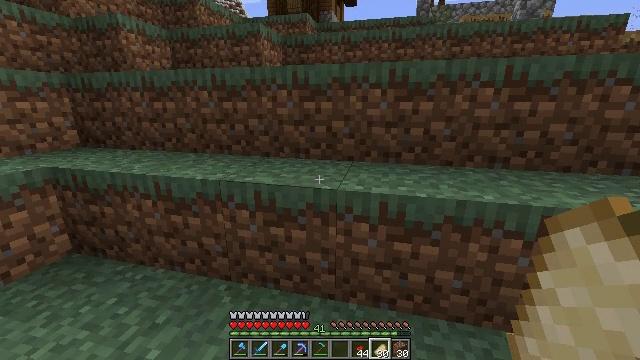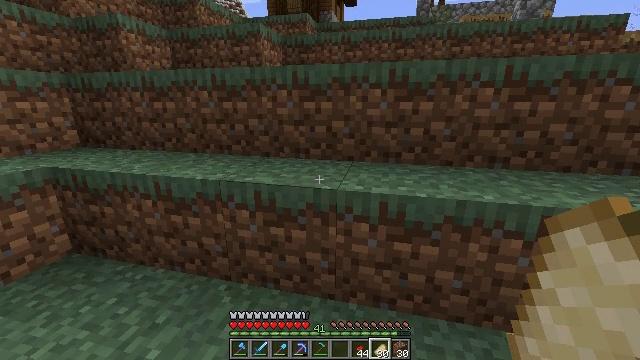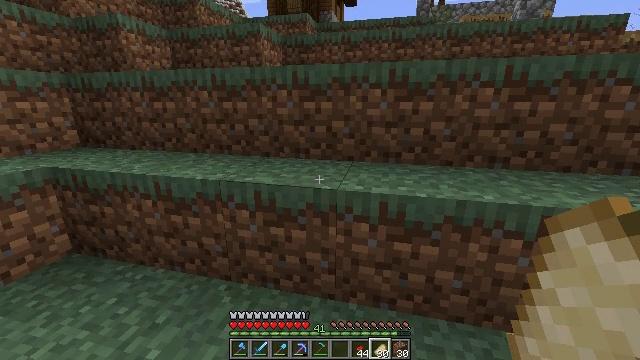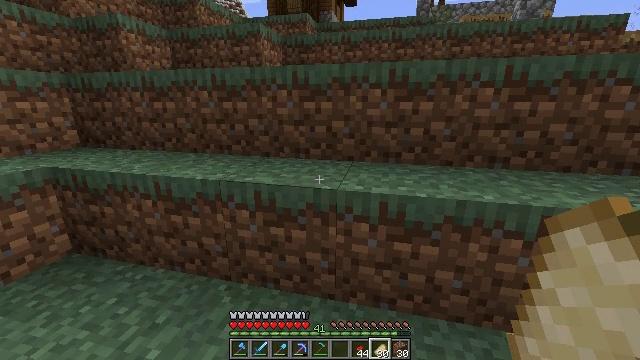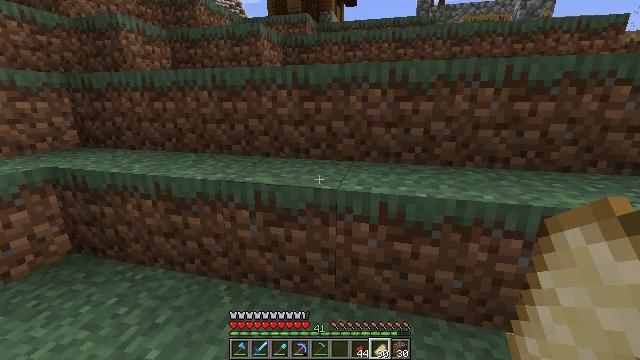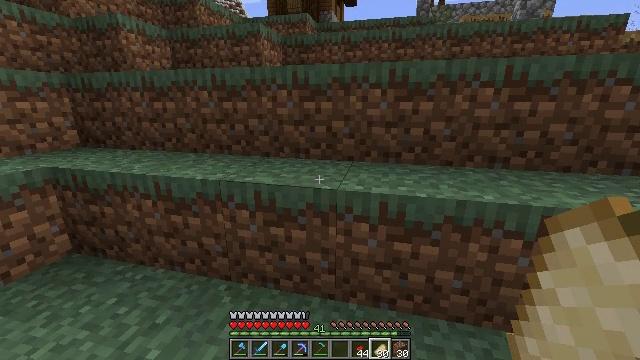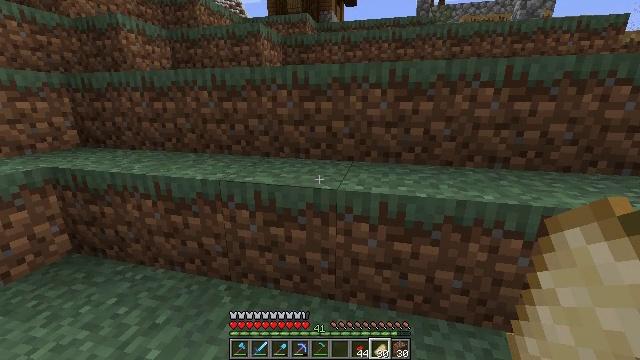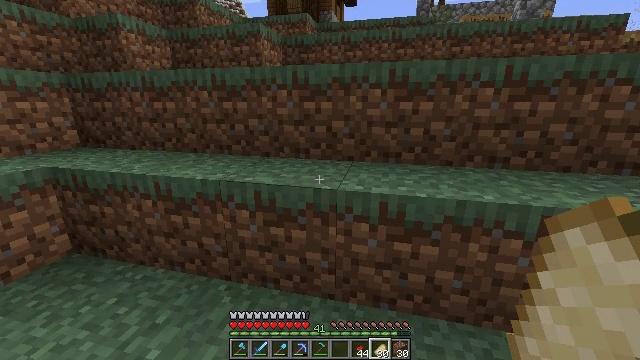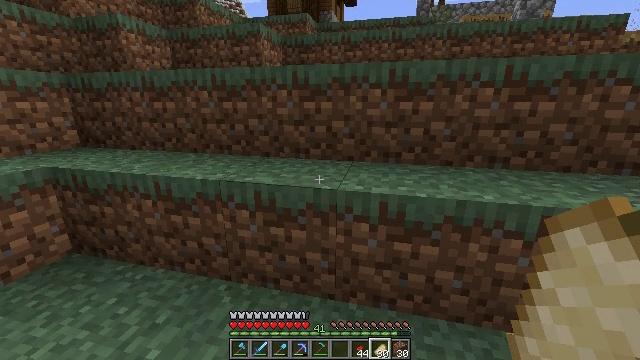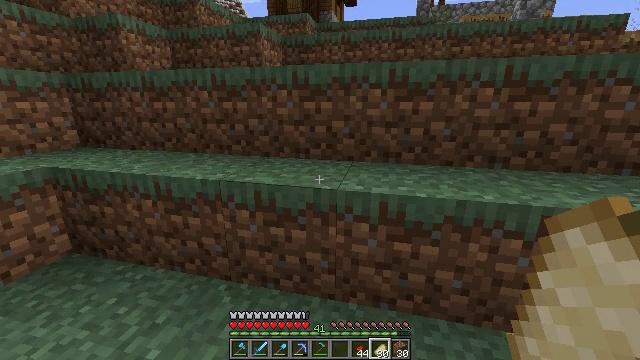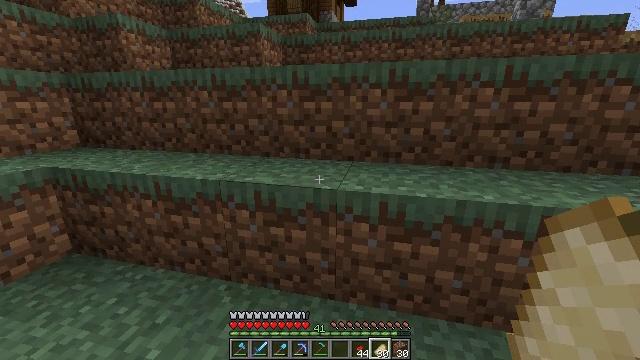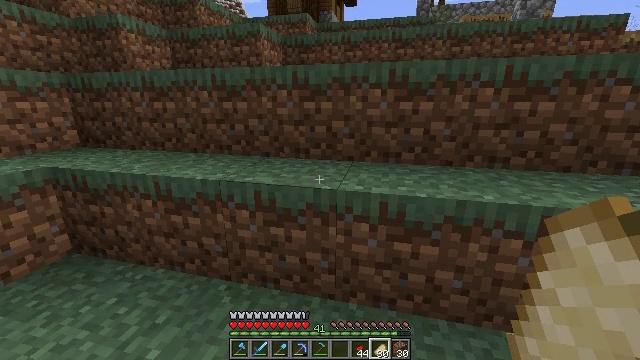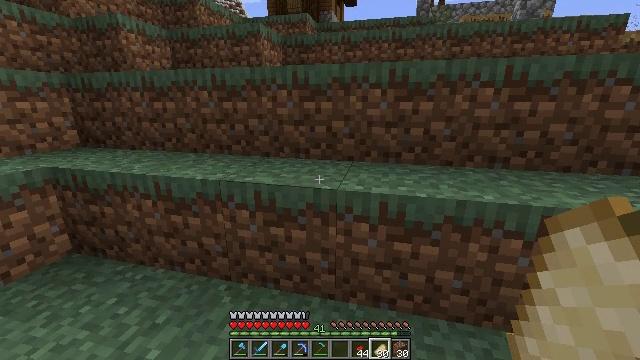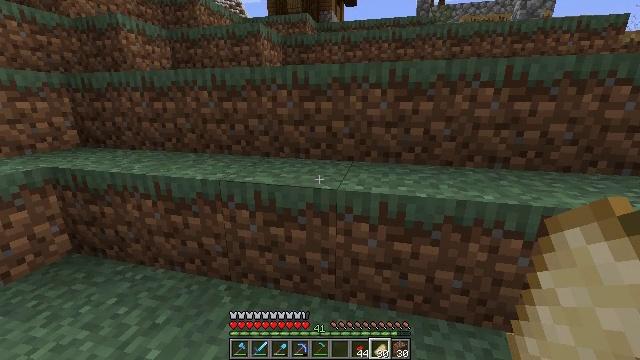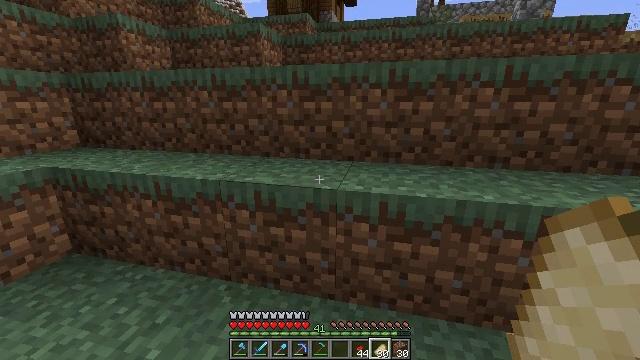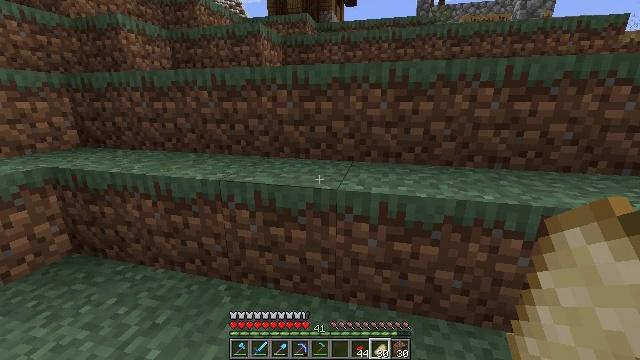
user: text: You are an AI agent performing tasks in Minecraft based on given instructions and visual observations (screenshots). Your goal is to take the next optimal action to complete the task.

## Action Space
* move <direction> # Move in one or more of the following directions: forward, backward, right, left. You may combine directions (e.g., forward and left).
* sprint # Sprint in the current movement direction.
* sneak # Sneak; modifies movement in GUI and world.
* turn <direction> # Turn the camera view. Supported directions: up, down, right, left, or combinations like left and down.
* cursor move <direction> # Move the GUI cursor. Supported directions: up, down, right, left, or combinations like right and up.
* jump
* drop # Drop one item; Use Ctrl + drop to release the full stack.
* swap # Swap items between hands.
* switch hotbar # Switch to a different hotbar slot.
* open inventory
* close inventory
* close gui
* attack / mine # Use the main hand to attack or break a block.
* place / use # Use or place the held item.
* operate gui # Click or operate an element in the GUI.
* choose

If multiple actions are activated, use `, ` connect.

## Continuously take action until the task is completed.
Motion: motion action
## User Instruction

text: Get the cartography table into your inventory.
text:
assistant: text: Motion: no_op
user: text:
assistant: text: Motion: no_op
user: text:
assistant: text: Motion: no_op
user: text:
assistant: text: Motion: no_op
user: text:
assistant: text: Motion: no_op
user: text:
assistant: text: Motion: no_op
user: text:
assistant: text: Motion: no_op
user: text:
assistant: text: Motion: no_op
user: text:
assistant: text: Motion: no_op
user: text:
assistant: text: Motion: no_op
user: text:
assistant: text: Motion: no_op
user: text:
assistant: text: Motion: no_op
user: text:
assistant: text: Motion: no_op
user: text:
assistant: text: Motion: no_op
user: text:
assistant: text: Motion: no_op
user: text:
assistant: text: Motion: no_op
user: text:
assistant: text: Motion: no_op
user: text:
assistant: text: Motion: no_op
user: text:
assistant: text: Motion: no_op
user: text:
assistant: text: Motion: no_op
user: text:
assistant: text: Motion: no_op
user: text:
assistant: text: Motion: no_op
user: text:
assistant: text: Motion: no_op
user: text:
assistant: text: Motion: no_op
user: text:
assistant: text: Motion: no_op
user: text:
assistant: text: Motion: no_op
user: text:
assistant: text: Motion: no_op
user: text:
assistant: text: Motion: no_op
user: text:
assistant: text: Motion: no_op
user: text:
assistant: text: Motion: no_op